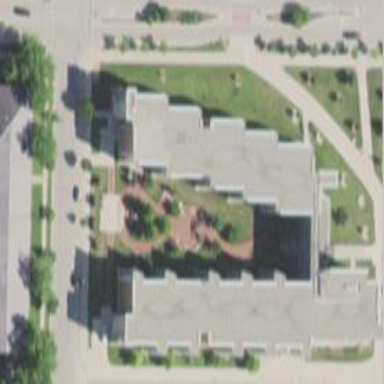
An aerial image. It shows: Dormitory building.